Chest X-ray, PA view. Patient: 51 years old, sex F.
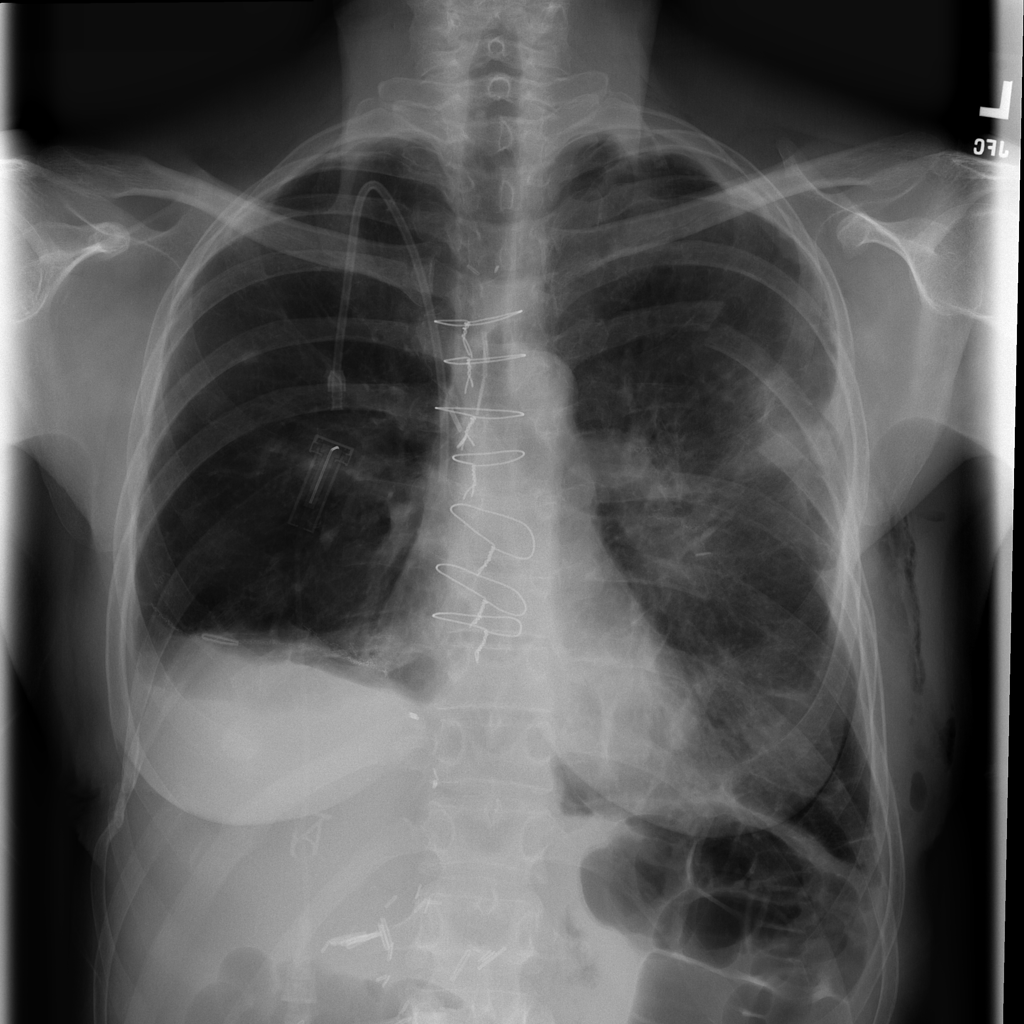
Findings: Emphysema, Pneumothorax